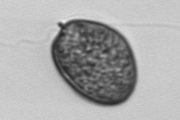
Label: Prorocentrum